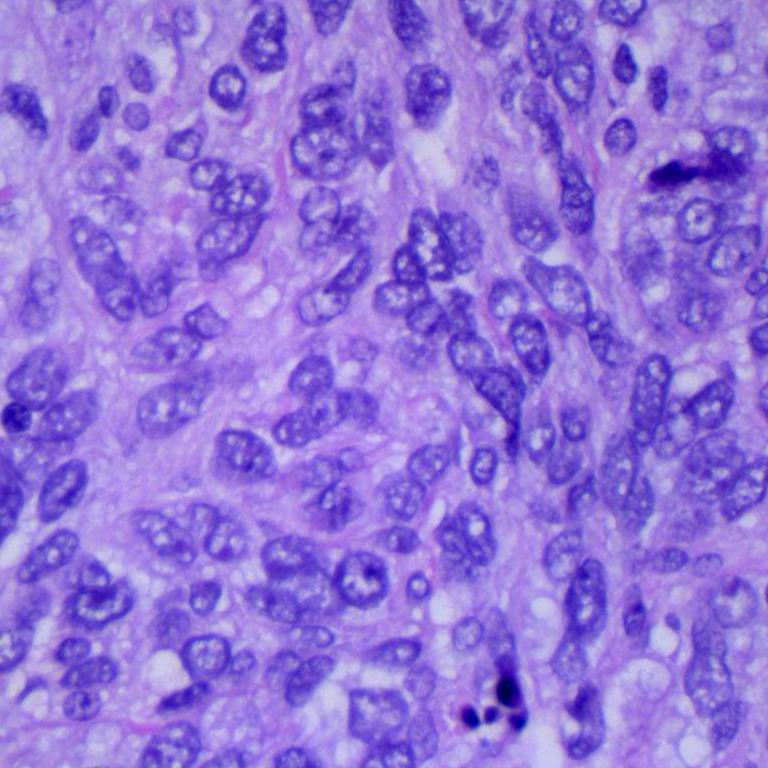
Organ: lung
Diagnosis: squamous carcinomas